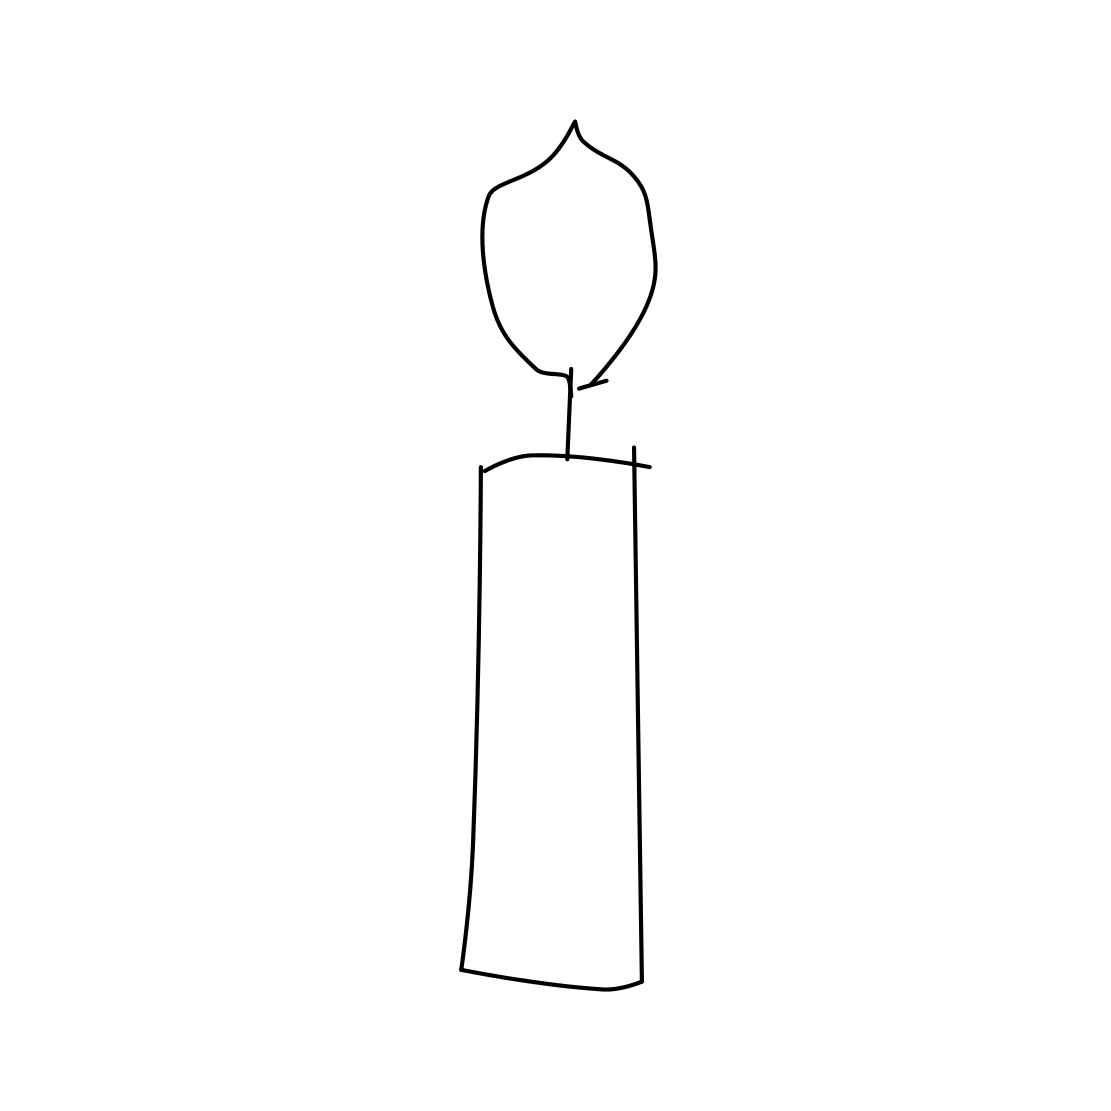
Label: candle